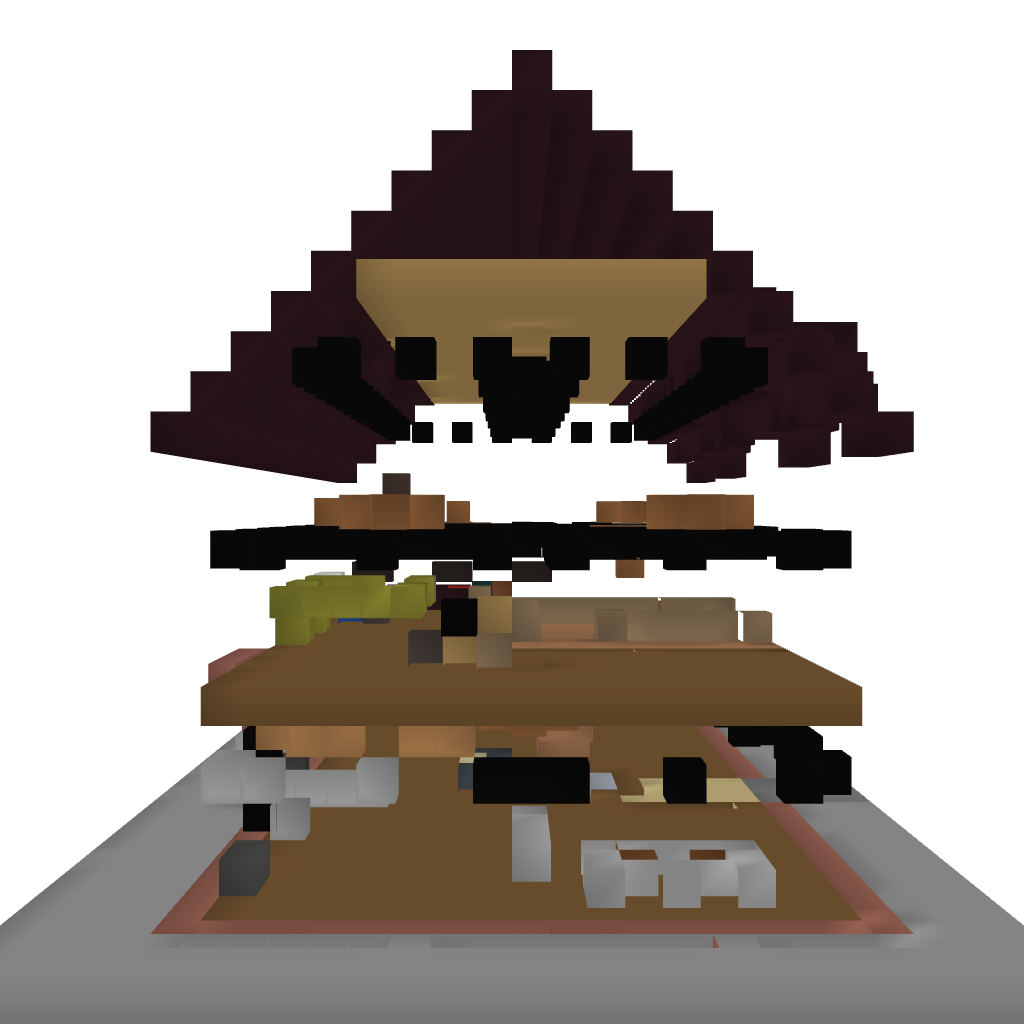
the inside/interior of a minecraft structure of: Large Brick House